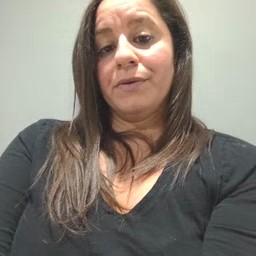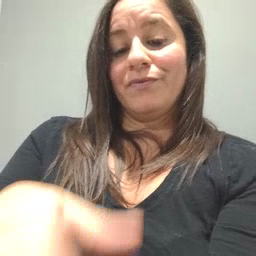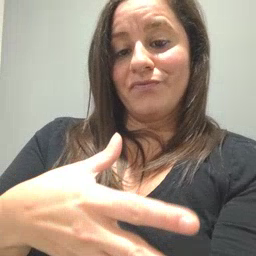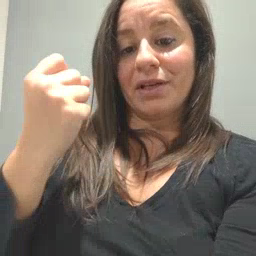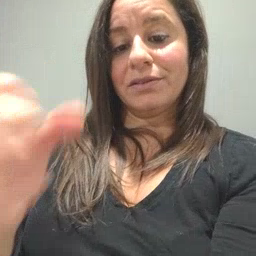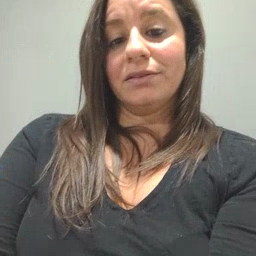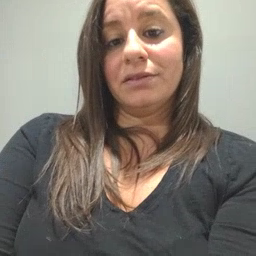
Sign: fast